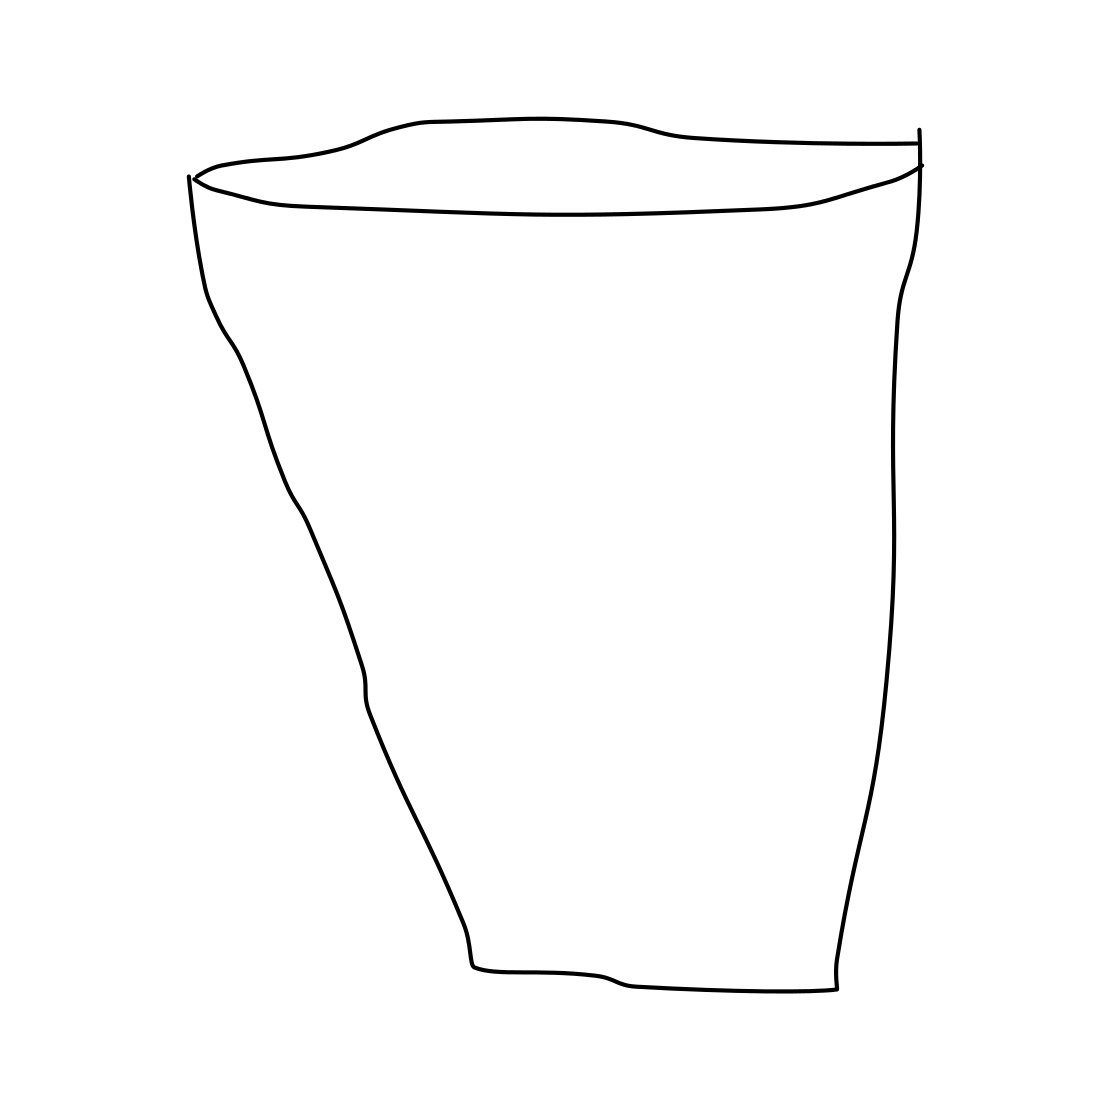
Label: basket